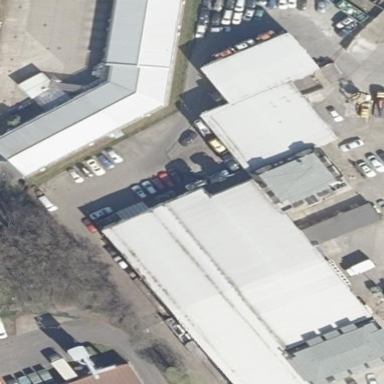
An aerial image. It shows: Commercial building.